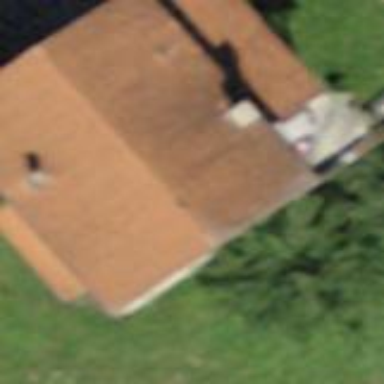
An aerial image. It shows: Detached building.